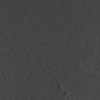
Label: not_dusty